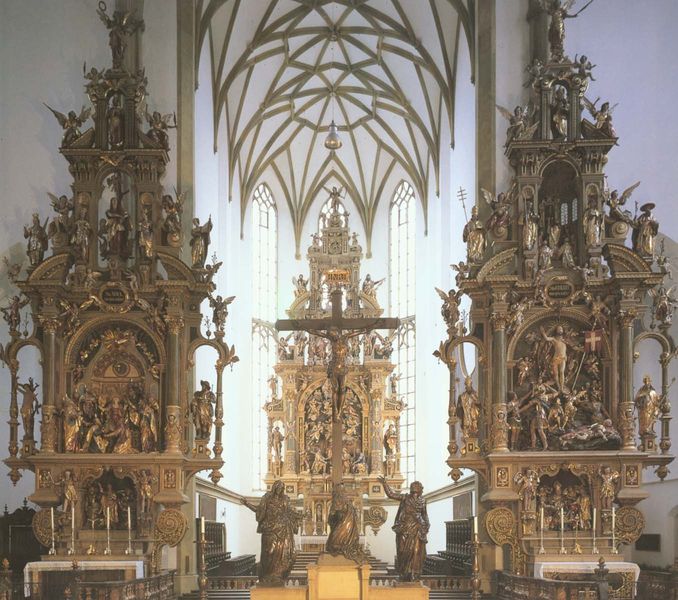
Titel: Chor mit Kreuzigungsgruppe und Altären
Künstler: Hans Reichle
Standort: Augsburg, St. Ulrich und Afra (EU - D - B)
Schlagwörter: holz, kirche, gold, gotik, engel, kerzen, foto, heimat, altar, schnitzerei, kreuzgewölbe